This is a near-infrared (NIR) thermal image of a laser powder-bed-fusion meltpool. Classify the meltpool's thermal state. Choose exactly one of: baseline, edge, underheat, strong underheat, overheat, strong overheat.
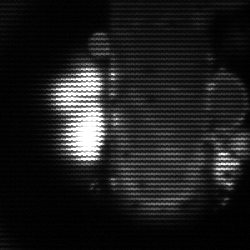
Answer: strong underheat